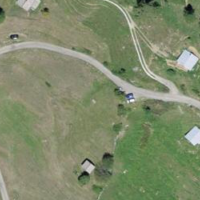
EUNIS habitat code: 26
Species observed at this site:
Plantago media
Saxifraga aizoides